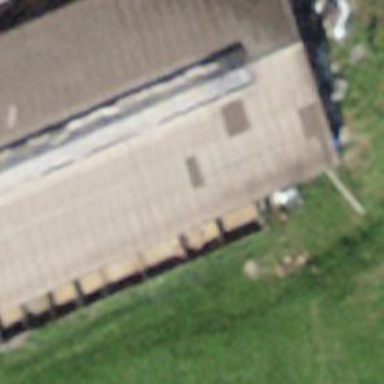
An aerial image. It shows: Farm auxiliary building with gabled roof.